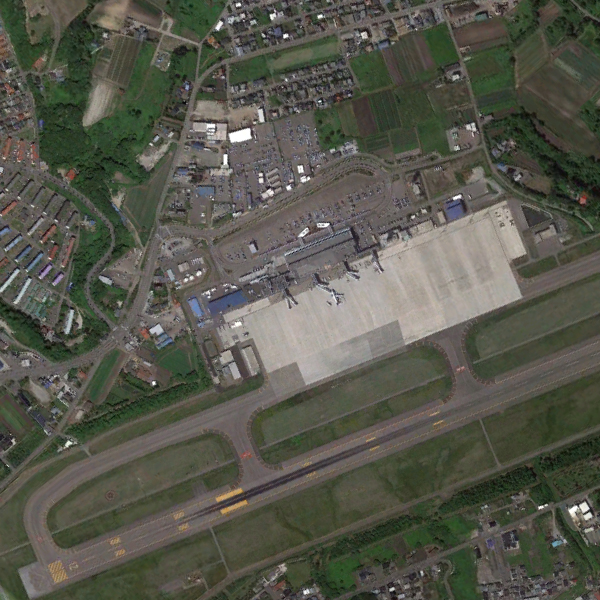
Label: Airport